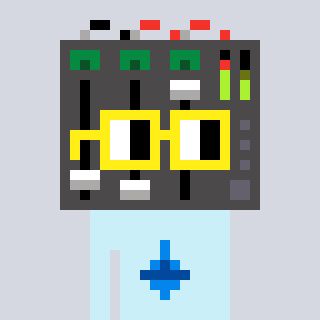
a pixel art character with square yellow glasses, a mixer-shaped head and a cold-colored body on a cool background